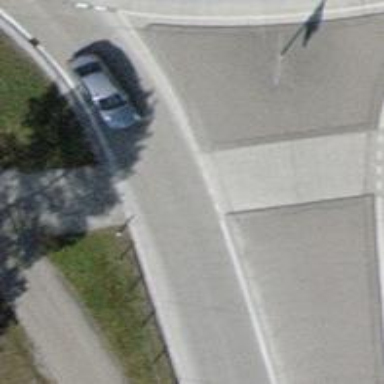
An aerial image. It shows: Unmarked crossing on the road.